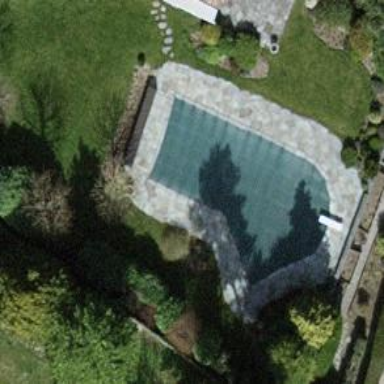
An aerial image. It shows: Swimming pool located in leisure land.